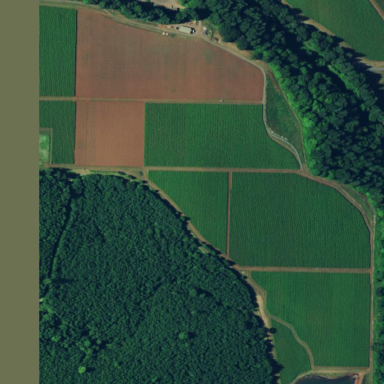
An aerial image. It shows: Vineyard.